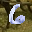
Label: 6